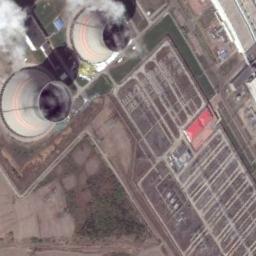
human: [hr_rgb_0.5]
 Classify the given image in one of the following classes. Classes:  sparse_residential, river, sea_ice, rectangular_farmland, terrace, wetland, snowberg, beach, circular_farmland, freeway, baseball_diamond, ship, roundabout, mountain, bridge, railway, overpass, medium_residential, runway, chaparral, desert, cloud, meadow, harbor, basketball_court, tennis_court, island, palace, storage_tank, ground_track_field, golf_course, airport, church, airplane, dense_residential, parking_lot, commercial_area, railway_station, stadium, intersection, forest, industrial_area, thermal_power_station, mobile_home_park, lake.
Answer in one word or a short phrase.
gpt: thermal_power_station